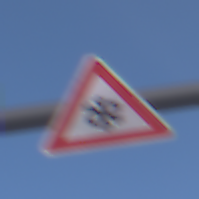
Verkehrszeichen: SchneeOderEisglaette
Umgebung: Outdoor, Nature
Tageszeit: MorningAfternoon
Wetter: PartlyCloudy
Licht: Natural
Jahreszeit: NotSpecified
Kontrast: HighContrast